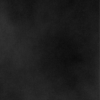
Label: dusty